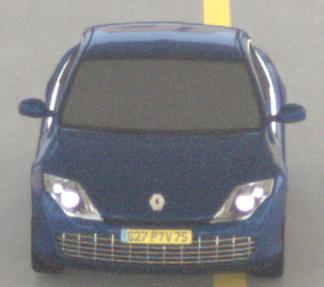
Make: Renault
Model: Laguna Coupé TCe 170
Detailed model: Laguna (III) Coupé
Model produced from: 2010/11
Model produced until: 2011/05
Doors: 2
Color: blue
Road condition: dry road
Daytime: morning or afternoon
Contrast: low contrast